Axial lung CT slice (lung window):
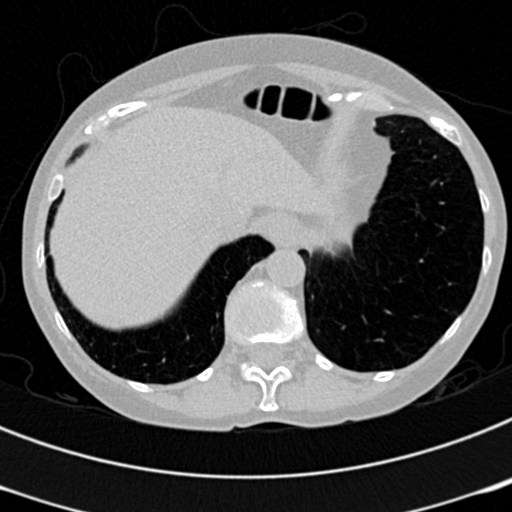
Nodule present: no